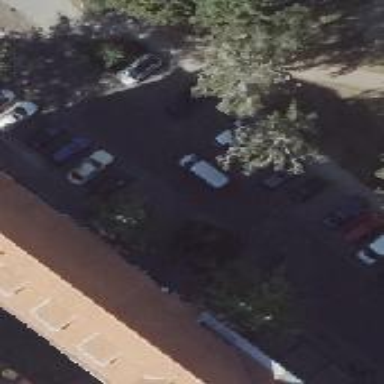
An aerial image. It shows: Parking area with cobblestone surface.